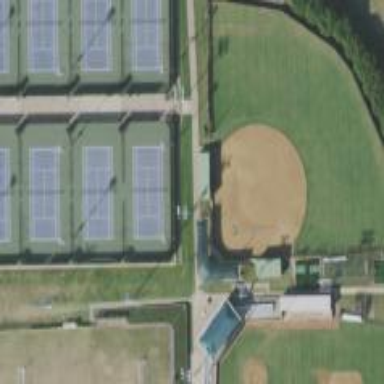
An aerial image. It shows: Softball pitch for leisure land activities.